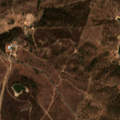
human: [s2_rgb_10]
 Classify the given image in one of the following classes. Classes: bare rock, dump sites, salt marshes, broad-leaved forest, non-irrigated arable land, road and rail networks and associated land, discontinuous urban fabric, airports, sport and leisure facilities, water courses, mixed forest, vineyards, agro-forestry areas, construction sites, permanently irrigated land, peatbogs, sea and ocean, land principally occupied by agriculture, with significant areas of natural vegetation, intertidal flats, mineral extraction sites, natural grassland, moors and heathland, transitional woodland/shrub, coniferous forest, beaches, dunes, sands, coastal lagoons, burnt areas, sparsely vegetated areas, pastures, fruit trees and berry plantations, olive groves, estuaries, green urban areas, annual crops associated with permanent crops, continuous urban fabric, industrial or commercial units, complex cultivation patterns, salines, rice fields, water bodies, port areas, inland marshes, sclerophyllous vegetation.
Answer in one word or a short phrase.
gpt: non-irrigated arable land, agro-forestry areas, broad-leaved forest, transitional woodland/shrub